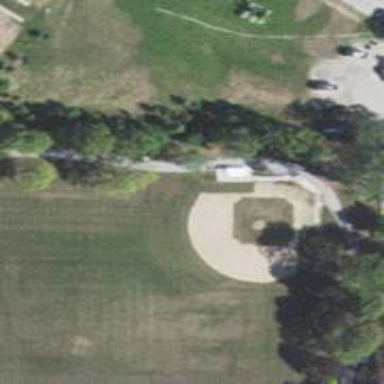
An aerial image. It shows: Baseball pitch for leisure and sports activities.